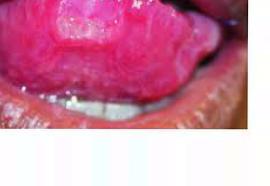
Condition: Mouth Ulcer